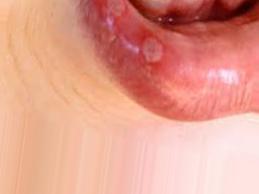
Condition: Mouth Ulcer